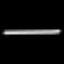
Label: line